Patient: sex M, age 46
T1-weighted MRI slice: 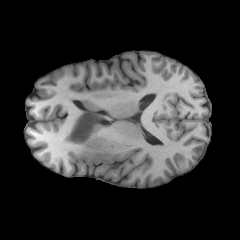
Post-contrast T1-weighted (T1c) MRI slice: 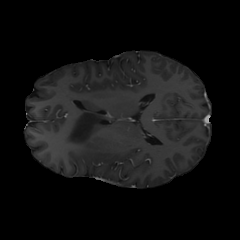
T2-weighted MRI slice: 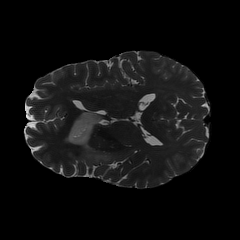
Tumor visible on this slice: yes
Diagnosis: Astrocytoma, IDH-mutant
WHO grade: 2